I will show an image sequence of human cooking. I have annotated the images with numbered circles. Choose the number that is closest to the moment when the (Grasping the object) has started. You are a five-time world champion in this game. Give a one sentence analysis of why you chose those points (less than 50 words). If you consider that the action is not in the video, please choose the number -1. Provide your answer at the end in a json file of this format: {"points": []}
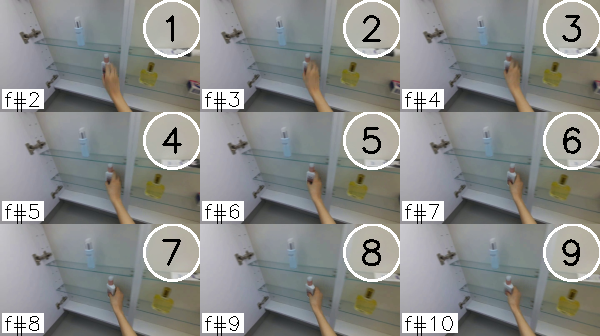
Frame 4 shows the clearest moment of hand-object contact.
{"points": [4]}